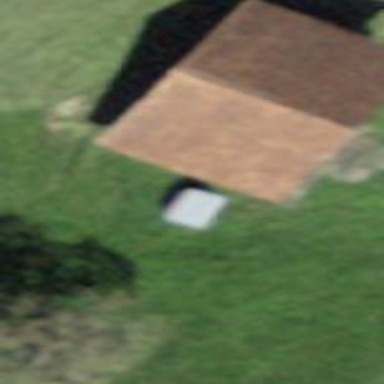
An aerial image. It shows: Barn.